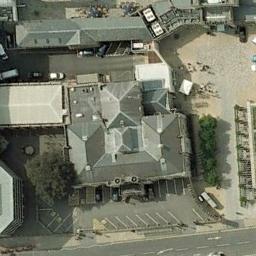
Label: palace